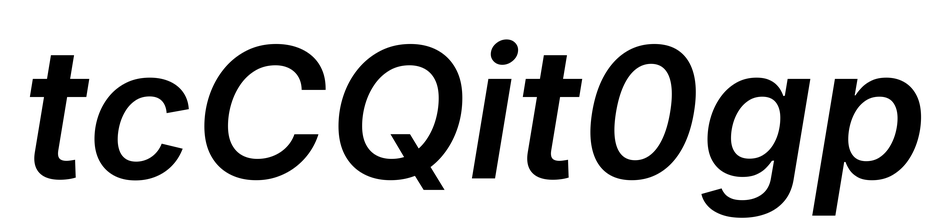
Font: Inter-Italic_SemiBold_Italic